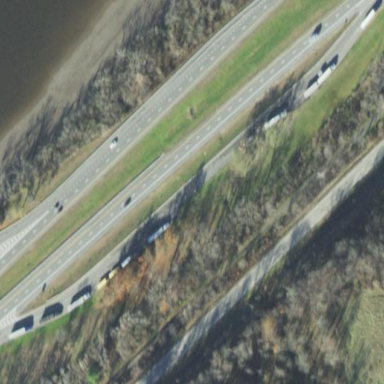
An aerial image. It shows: Rest area on the road.